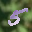
Label: 5